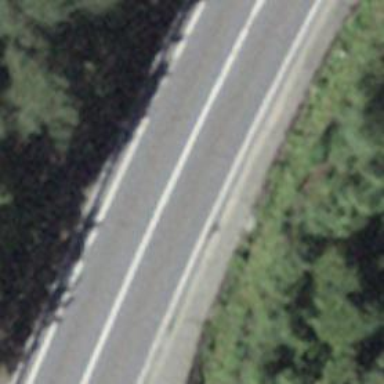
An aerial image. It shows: Asphalt trunk highway designated as motorroad.